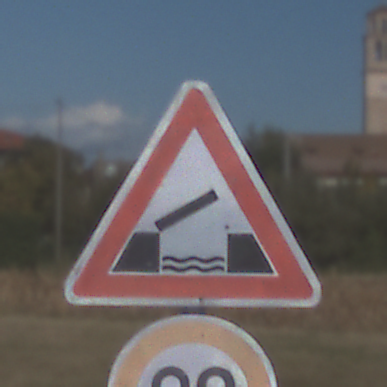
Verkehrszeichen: BeweglicheBruecke
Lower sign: Geschwindigkeit80
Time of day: MorningAfternoon
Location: Outdoor (Suburban)
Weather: PartlyCloudy
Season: NotSpecified
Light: Natural